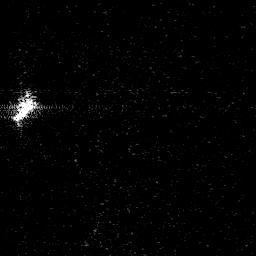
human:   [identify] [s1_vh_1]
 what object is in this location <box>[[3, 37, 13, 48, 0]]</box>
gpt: <ref>1 medium ship at the left</ref>